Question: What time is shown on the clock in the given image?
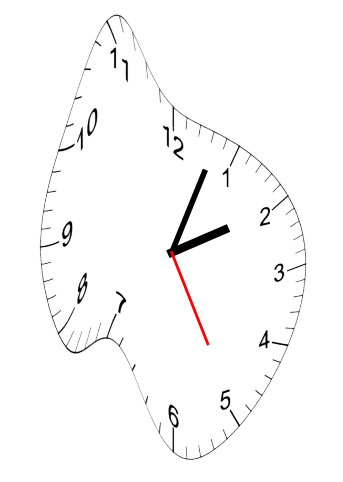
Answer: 02:03:25